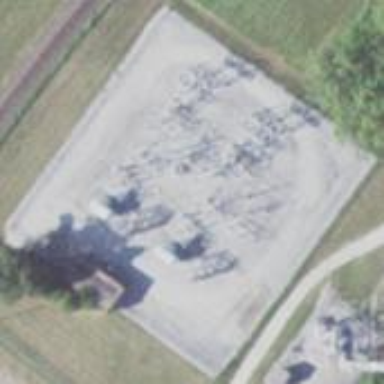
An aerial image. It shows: Industrial power substation.